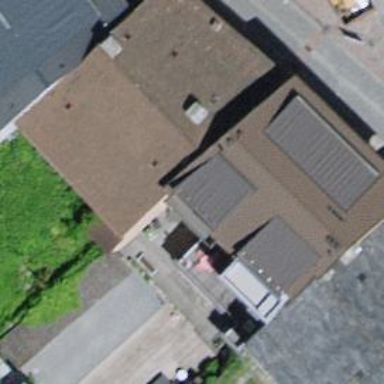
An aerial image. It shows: Cafe.